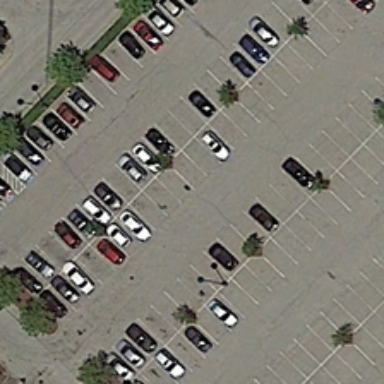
Some cars are parked in a parking lot with several sparse green trees .